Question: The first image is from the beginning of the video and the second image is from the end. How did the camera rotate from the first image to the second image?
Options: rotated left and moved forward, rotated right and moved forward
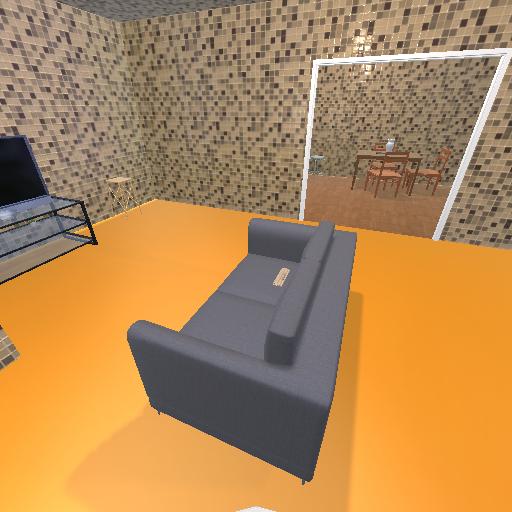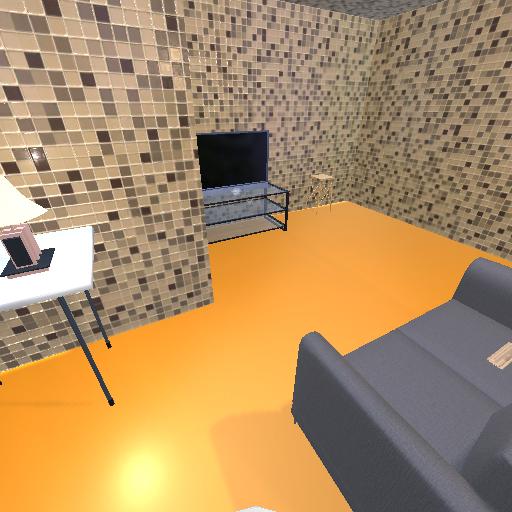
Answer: rotated left and moved forward